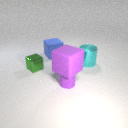
small purple rubber cylinder in front of small green metal cube